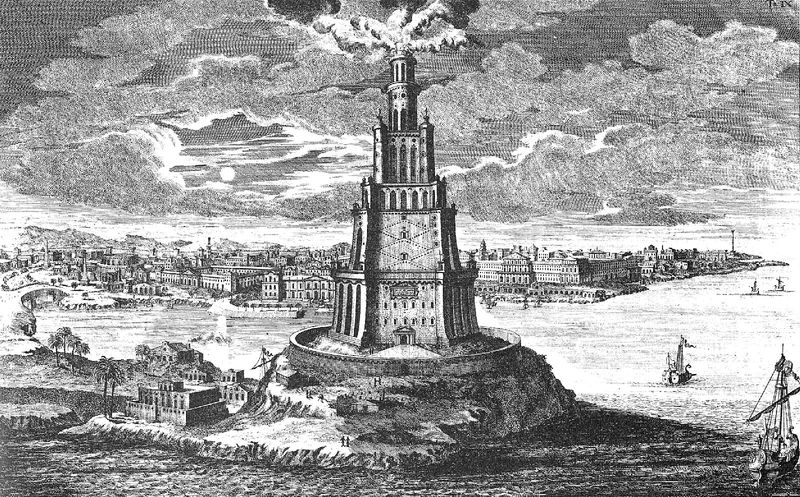
Titel: Leuchtturm von Pharos bei Alexandria in Ägypten
Standort: Alexandria, Leuchtturm von Pharos (Afrika - Ägypten)
Schlagwörter: berg, himmel, meer, wasser, wolken, menschen, see, stadt, horizont, häuser, brücke, rauch, sonne, insel, turm, holzschnitt, schiff, schiffe, strand, vedute, venedig, stadtansicht, mond, antike, burg, palast, leuchtturm, druckgraphik, radierung, portal, palmen, kupferstich, babel, brüke, turmbau, seriendruck, burgberg, alexandria, pharos, turmbau zu babel